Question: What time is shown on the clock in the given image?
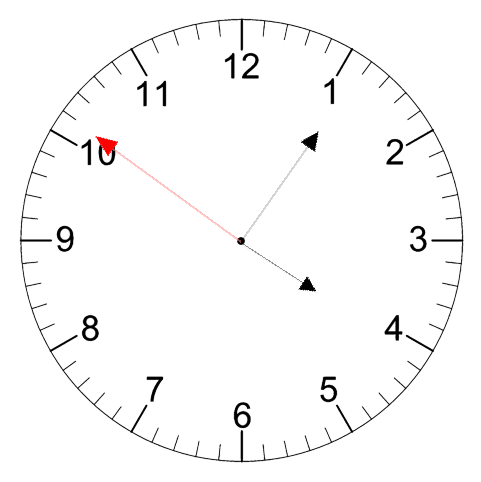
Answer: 04:05:51